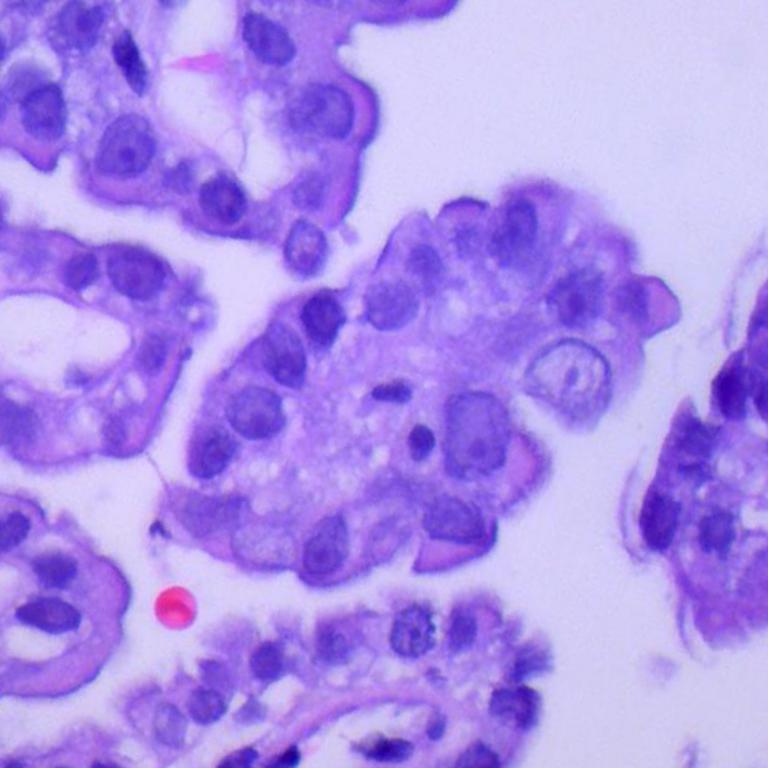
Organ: lung
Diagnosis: adenocarcinomas